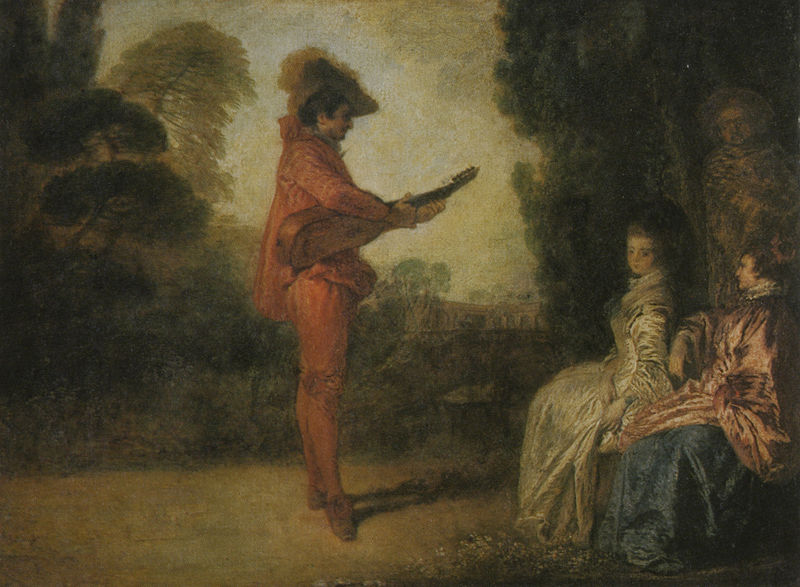
Titel: L'Enchanteur, Der Bezaubernde
Künstler: Antoine Watteau
Standort: Troyes
Institution: Musée des Beaux-Arts et d'Archéologie
Schlagwörter: baum, blau, dunkel, feder, fuß, gemälde, himmel, mann, schatten, weiß, bäume, frauen, grün, landschaft, ocker, sand, sitzen, abend, blumen, braun, damen, frankreich, frau, hell, hut, kleid, kleider, licht, mitte, männer, orange, profil, schwarz, blick, dame, gebäude, haus, park, rot, schloss, weg, beige, gesellschaft, alt, anzug, hose, jung, barock, falten, federn, kragen, stehen, herr, instrument, öl, dämmerung, natur, sonne, boden, gewand, gold, reich, sitzend, drei, gewänder, personen, gesang, gitarre, konzert, musik, musiker, rechts, rokoko, rosa, seide, wald, garten, statue, federbusch, perücke, bein, spieler, unterhaltung, schuhe, hof, bank, romantik, spielen, musikinstrument, zofe, gestalt, satin, versteckt, narr, burg, links, idyll, draußen, lichtung, bürgertum, ruinen, halbprofil, singen, sänger, mittelalter, versteck, tempel, watteau, laute, lautenspieler, mandoline, leier, zuhörer, ausruhen, harlekin, musikant, zuhören, aristokratie, hören, vorspiel, minne, minnesänger, galant, barde, spielmann, minnegesang, fetes galantes, boudon, ständchen, dunkek, morbidität, 18. jh., zuhören+, glampfe, musikstück, mann mit gitarre, keilder